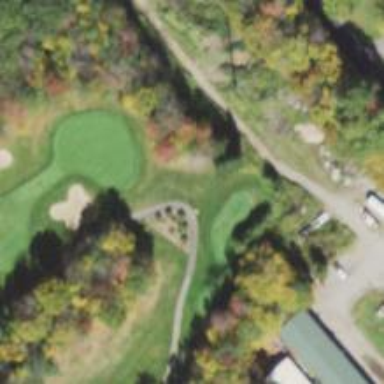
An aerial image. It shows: Golf tee.